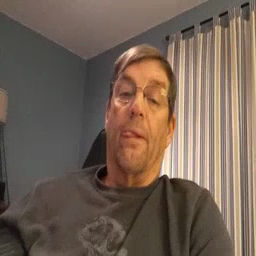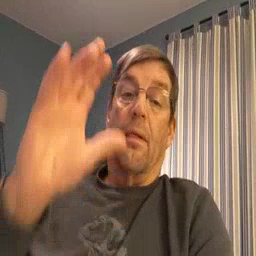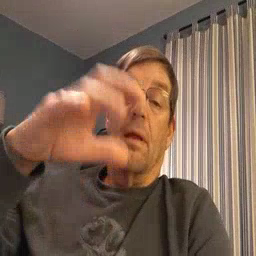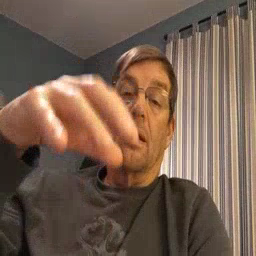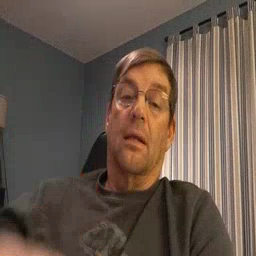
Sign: rain